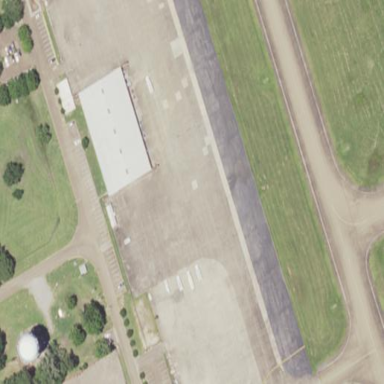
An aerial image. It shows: Apron at the airport.